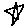
Label: star